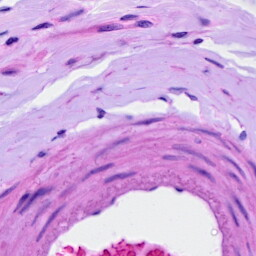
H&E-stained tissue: Ovarian